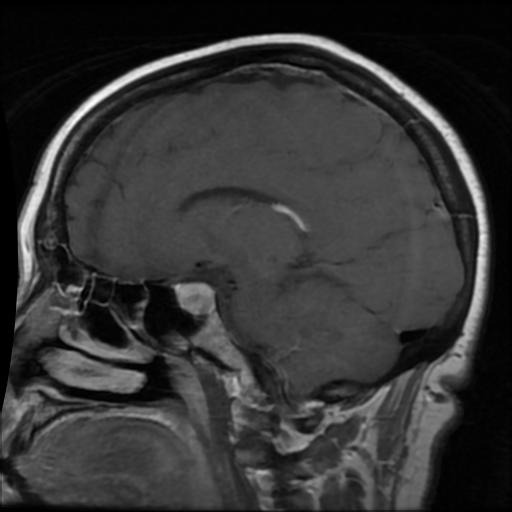
Label: pituitary